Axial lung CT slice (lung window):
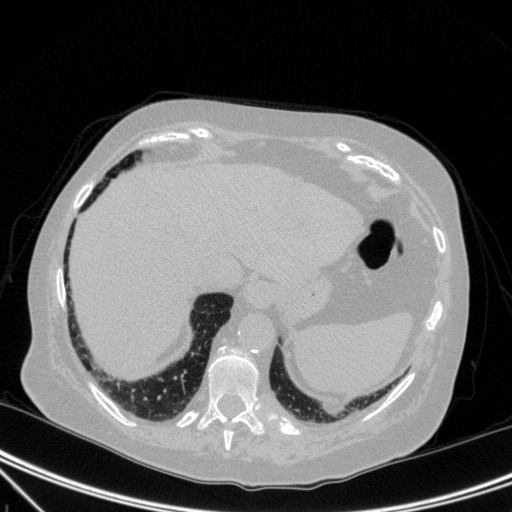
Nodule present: no